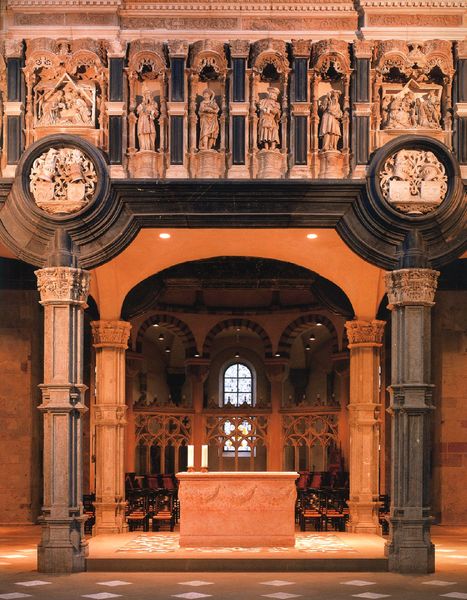
Titel: St. Maria im Kapitol in Köln
Standort: Köln, St. Maria im Kapitol (EU - D - NRW)
Schlagwörter: mann, menschen, fenster, licht, pfeiler, säule, säulen, ornament, architektur, stein, kirche, figur, statue, mänenr, pilaster, figuren, ornamente, stufe, medaillon, dom, helm, altar, kapitelle, kathedrale, lettner, helme, skulpturen, sandstein, grab, chor, heilige, grabmal, sarkophag, skulptren